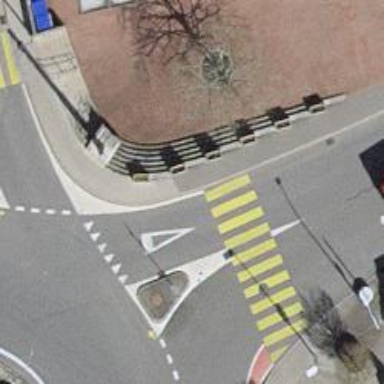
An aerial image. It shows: Marked crossing on the road.